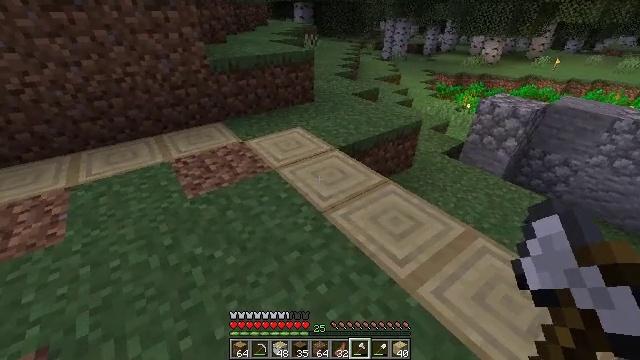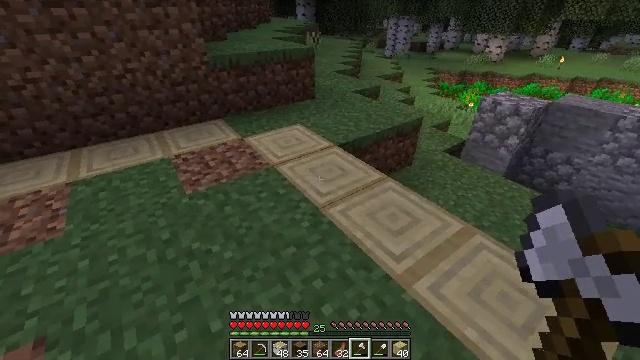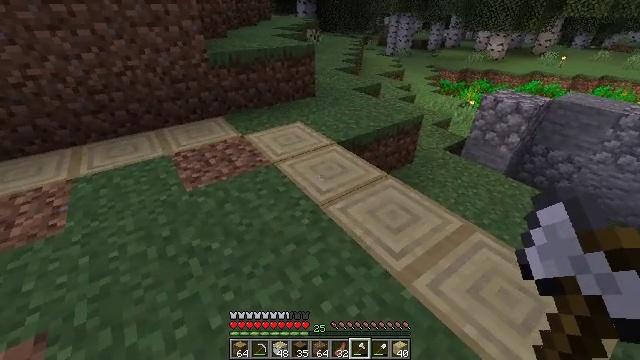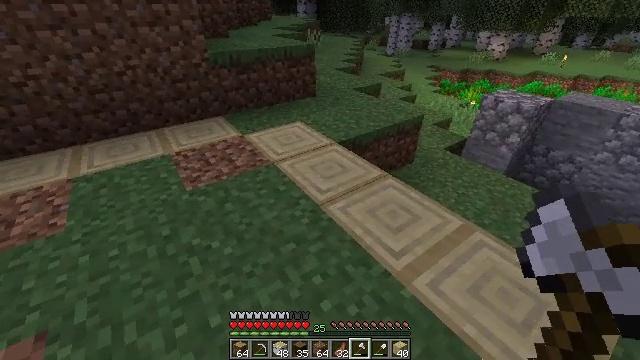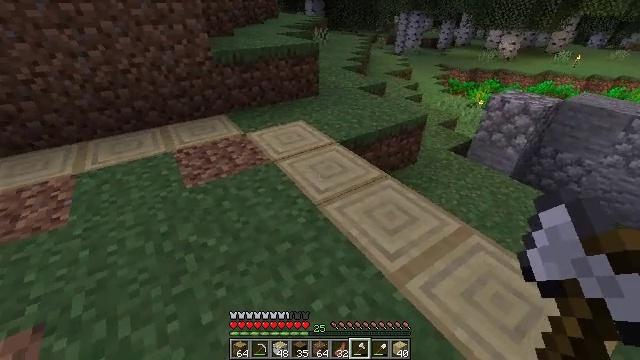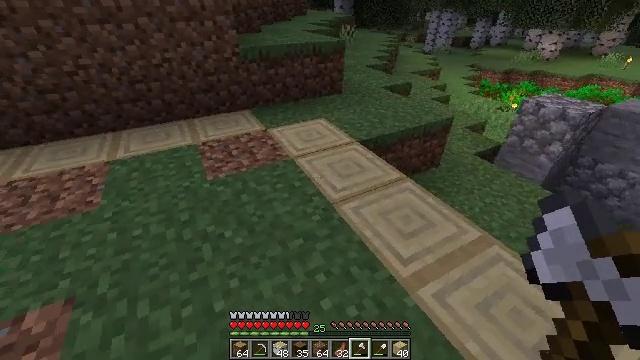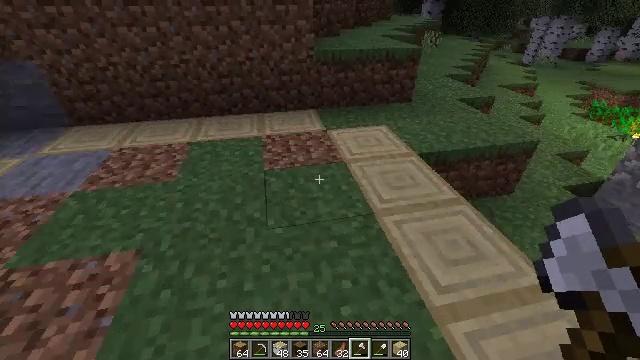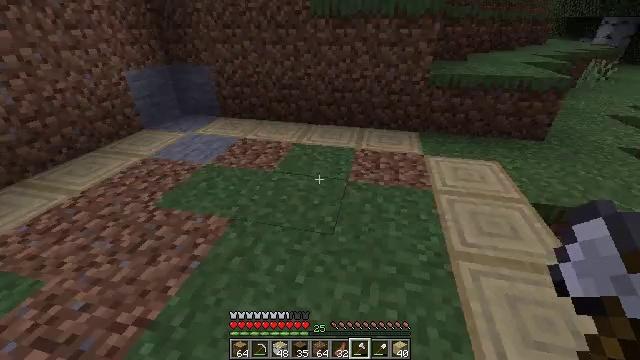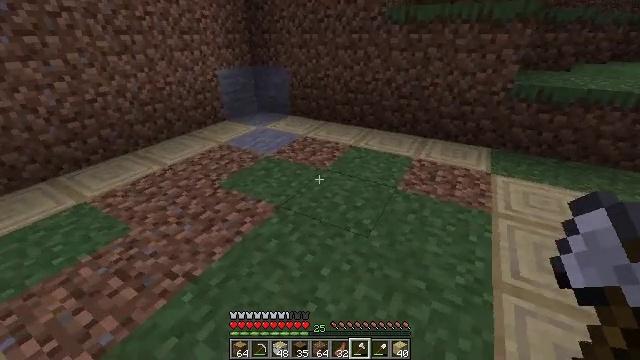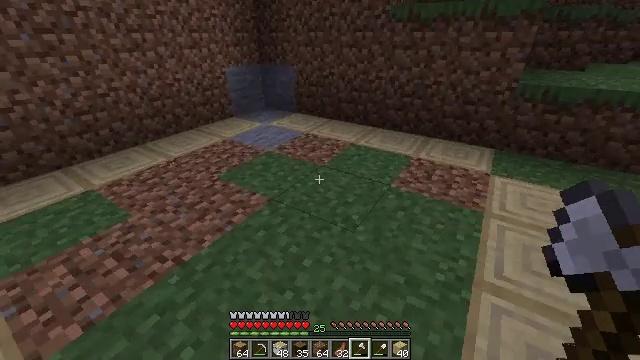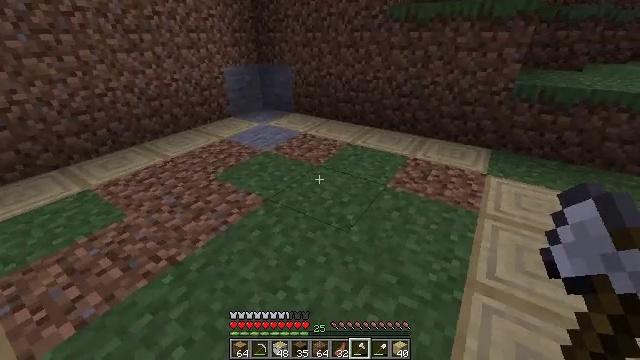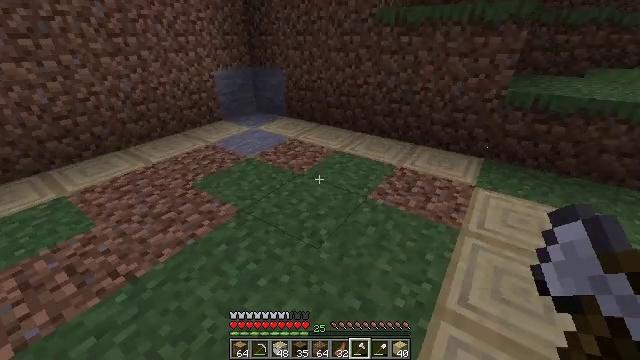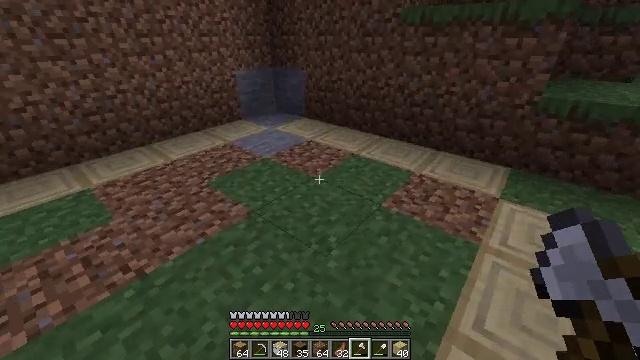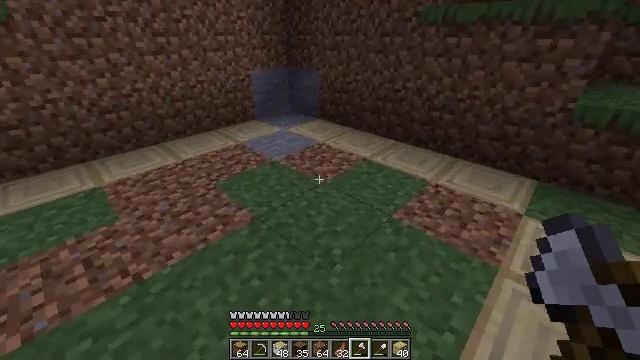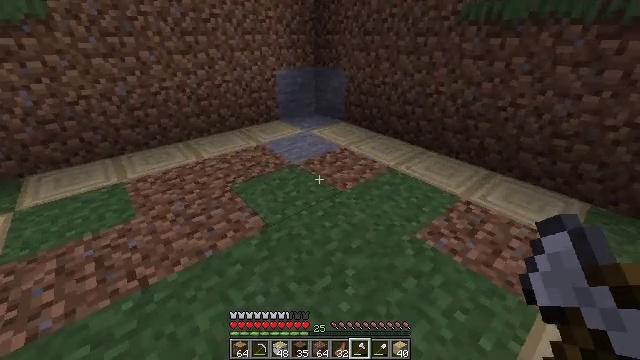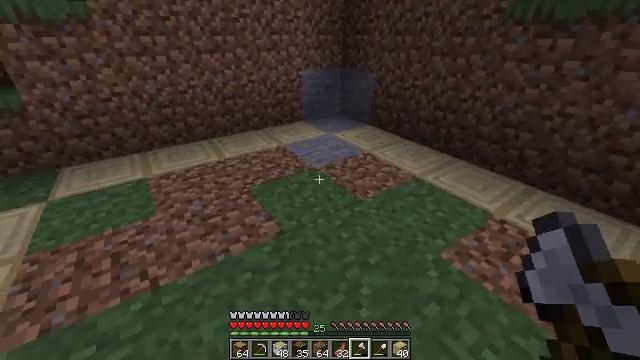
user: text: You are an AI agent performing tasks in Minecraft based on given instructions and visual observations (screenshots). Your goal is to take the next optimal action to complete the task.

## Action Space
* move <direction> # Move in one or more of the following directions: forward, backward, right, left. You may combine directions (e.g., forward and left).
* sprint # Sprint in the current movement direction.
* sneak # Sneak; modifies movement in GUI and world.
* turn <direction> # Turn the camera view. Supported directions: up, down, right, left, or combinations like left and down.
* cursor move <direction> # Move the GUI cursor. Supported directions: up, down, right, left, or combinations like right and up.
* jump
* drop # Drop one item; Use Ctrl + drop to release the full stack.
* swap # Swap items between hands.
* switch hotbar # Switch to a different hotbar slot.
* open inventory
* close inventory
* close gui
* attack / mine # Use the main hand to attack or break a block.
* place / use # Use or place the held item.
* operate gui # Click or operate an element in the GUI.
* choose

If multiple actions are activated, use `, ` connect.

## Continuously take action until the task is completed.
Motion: motion action
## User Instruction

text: Break the stripped birch log for wood.
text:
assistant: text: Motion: no_op
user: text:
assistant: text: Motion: no_op
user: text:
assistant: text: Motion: no_op
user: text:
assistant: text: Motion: move right, turn left
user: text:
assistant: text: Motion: move right, turn left
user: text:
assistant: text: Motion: move right, turn left
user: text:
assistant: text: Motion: move right, turn left and up
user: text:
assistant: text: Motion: move right, turn left and up
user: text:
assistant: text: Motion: move right, turn left
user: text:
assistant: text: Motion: move forward and move right
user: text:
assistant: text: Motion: move forward and move right, turn left
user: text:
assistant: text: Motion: move forward, turn left
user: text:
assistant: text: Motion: move forward, turn left
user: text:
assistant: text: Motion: move forward, turn left
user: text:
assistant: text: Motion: move forward, turn left
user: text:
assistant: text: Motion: move forward and move right, turn left
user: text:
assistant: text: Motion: move forward and move right, turn left
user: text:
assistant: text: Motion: move forward and move right, turn left
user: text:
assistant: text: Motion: move forward and move right, turn left and down
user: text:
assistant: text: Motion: move forward and move right, turn left
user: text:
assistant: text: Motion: move forward and move right, turn left
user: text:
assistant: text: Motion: move forward and move right, turn left
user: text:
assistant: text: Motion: move forward and move right
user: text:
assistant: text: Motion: move forward and move right, turn left
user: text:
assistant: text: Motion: move forward and move right, turn left and down
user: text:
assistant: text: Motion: move forward and move right, turn left and down
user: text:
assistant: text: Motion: move forward, turn left
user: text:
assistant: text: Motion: move forward, turn left and down
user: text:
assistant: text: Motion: move forward, turn left
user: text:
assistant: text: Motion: move forward, turn left and down